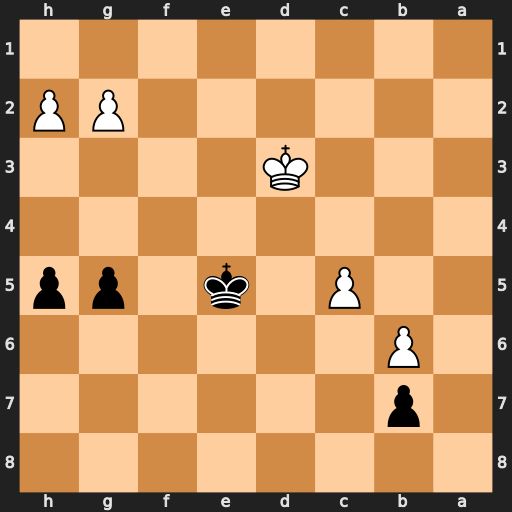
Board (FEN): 8/1p6/1P6/2P1k1pp/8/3K4/6PP/8
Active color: b
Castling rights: -
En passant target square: -
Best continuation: Kd5 c6 Kxc6